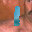
Label: 1